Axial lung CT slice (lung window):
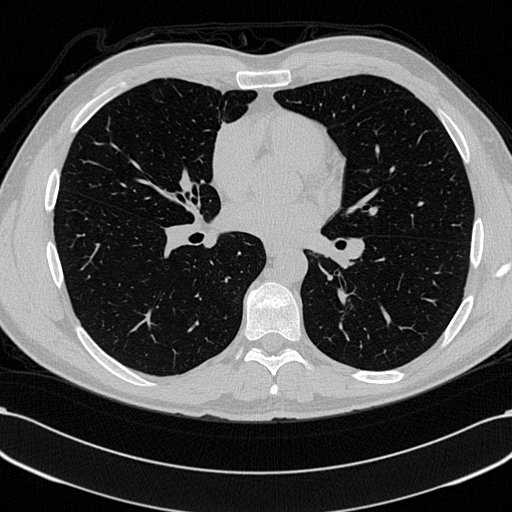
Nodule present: no